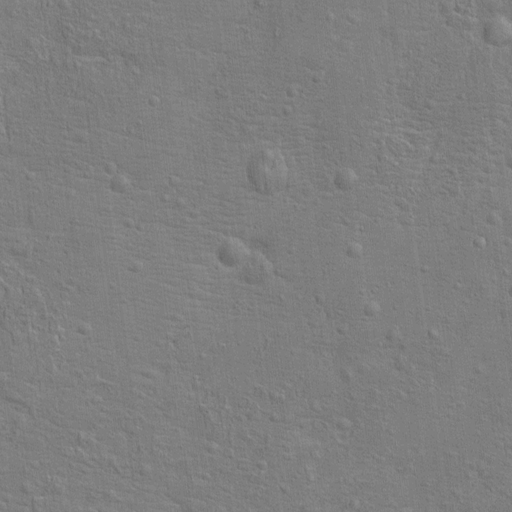
Classes present: Background